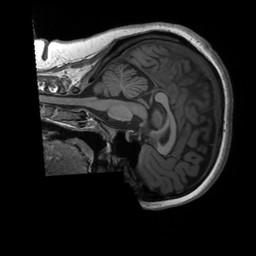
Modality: T1w
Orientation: sagittal
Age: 25
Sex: female
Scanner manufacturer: siemens
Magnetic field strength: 3 T
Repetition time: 2.3 s
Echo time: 0.00232 s